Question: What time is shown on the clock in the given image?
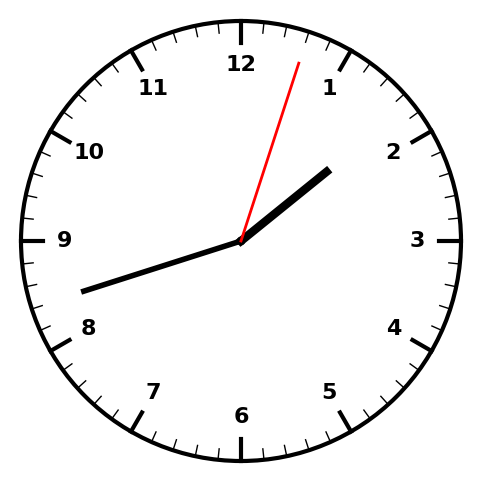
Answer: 01:42:03